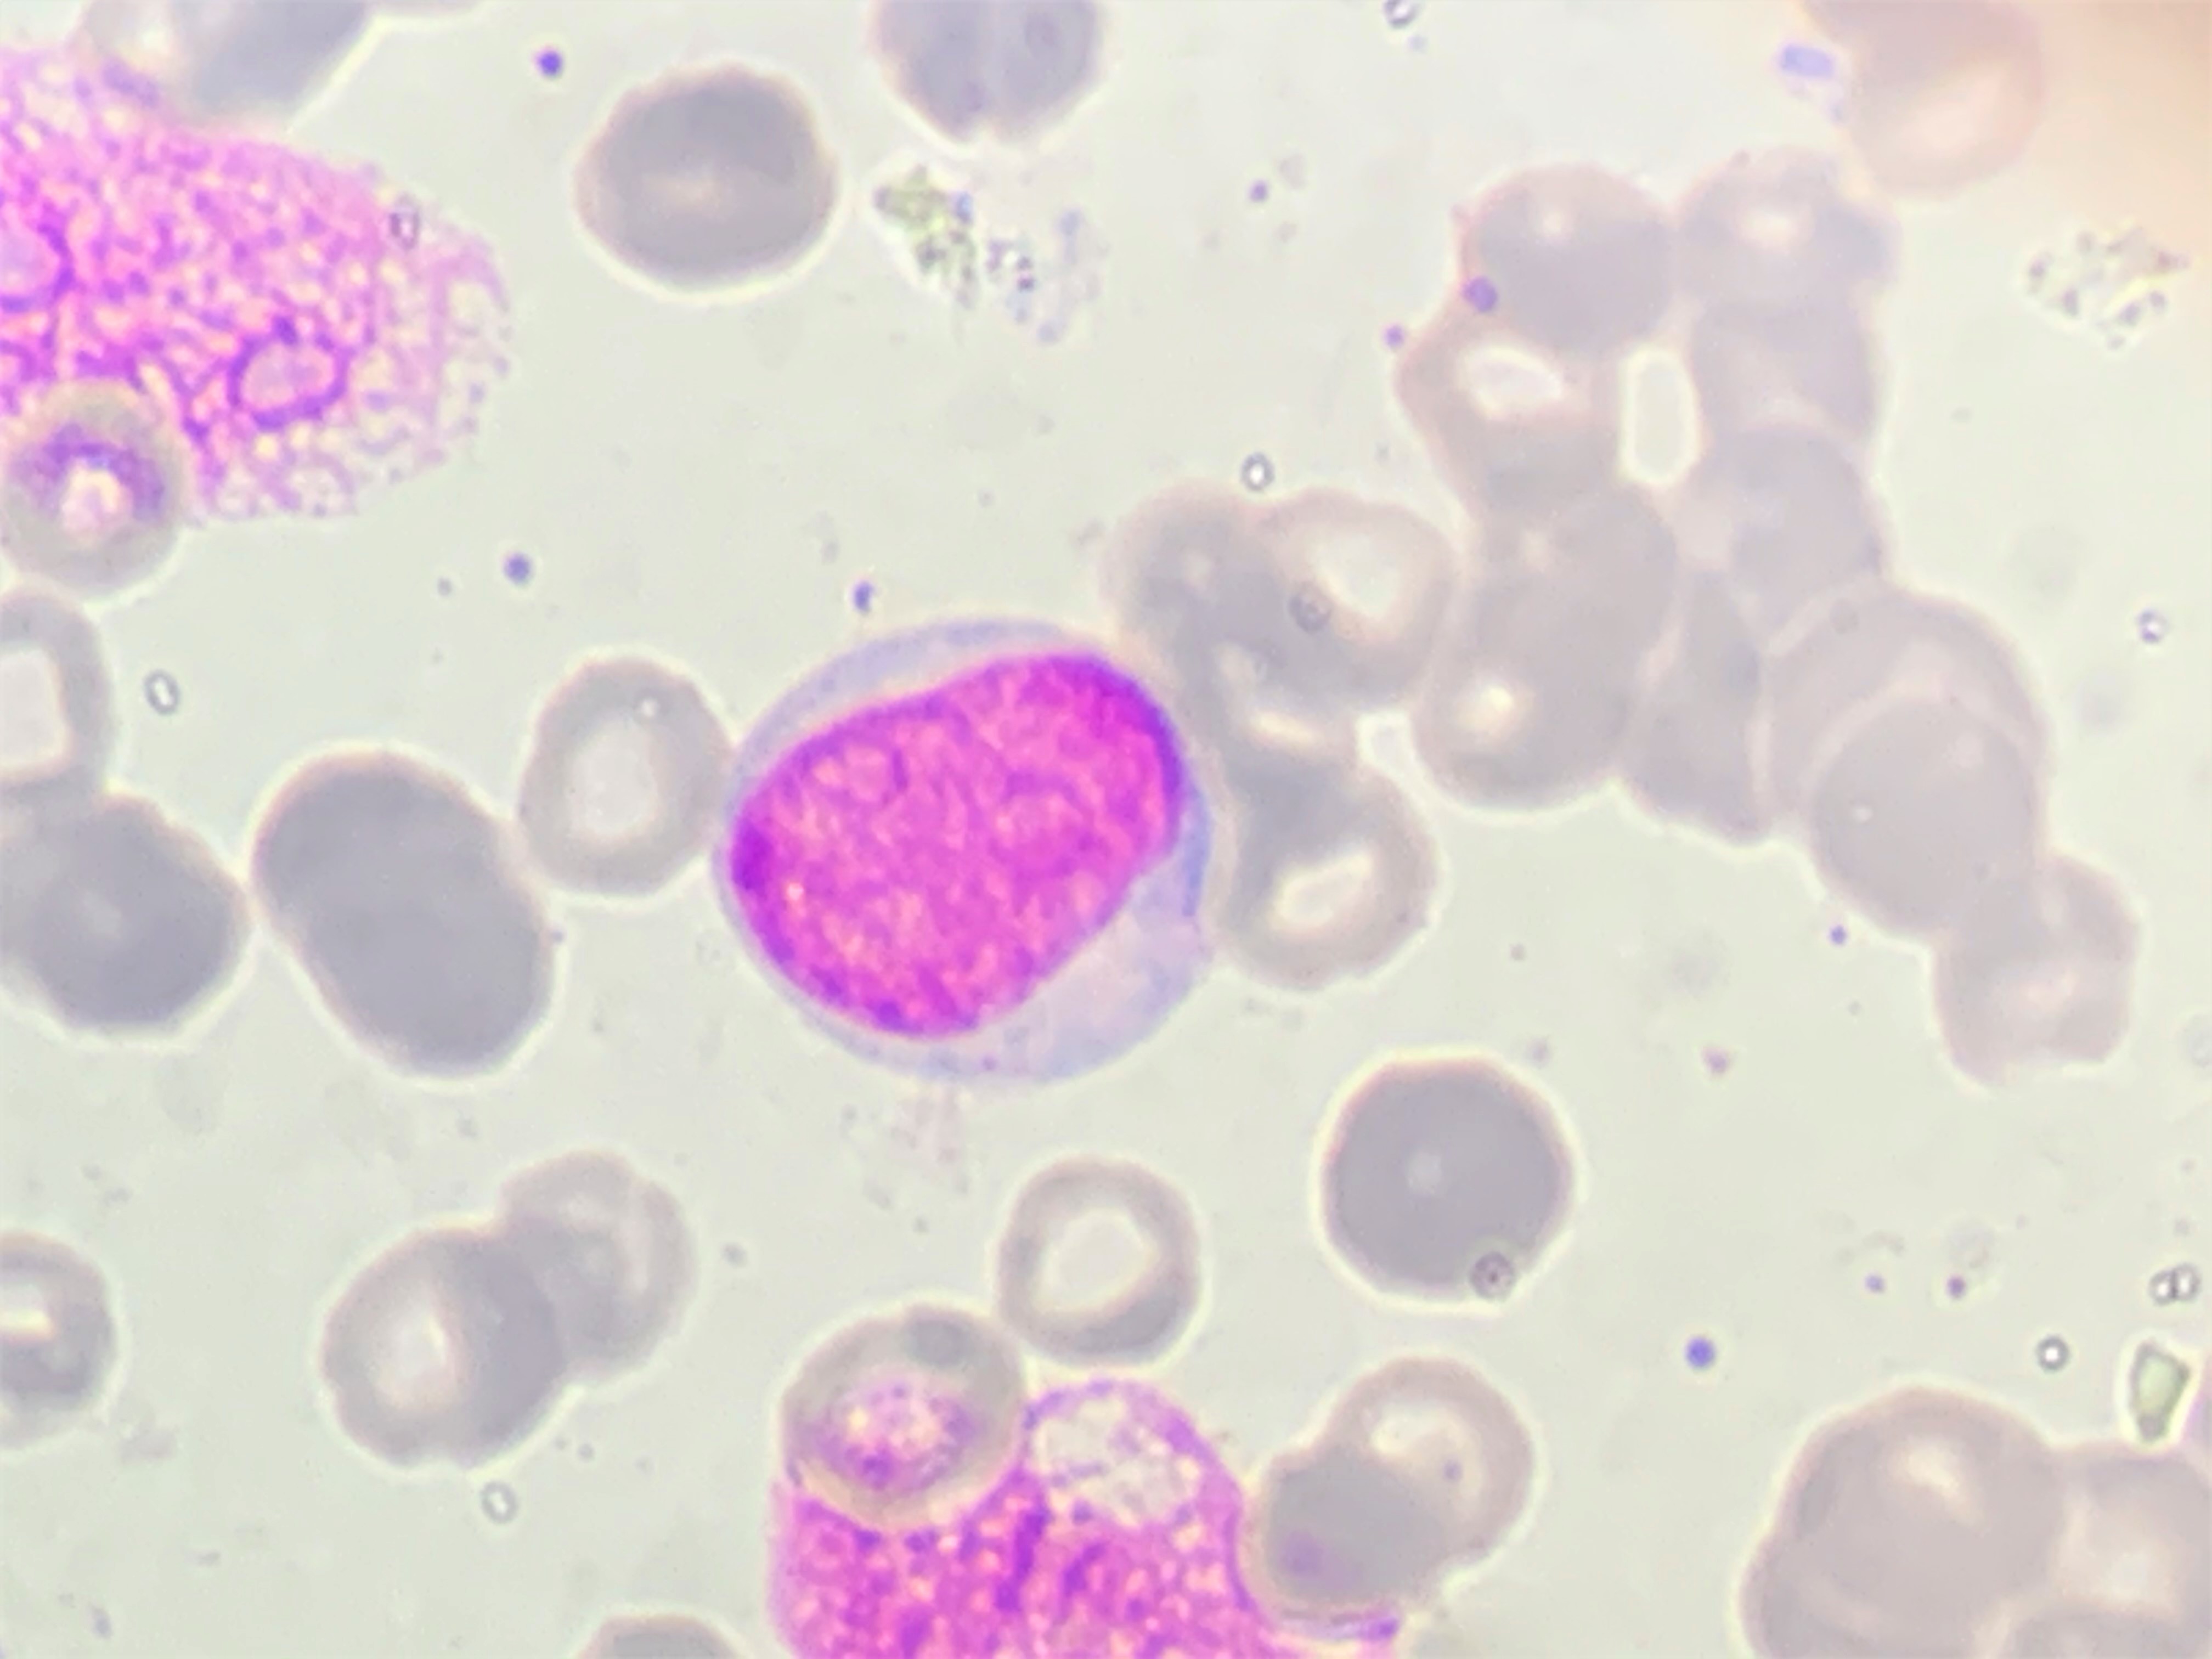
Cell type: BLAST CELLS